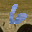
Label: 6